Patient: sex F, age 43
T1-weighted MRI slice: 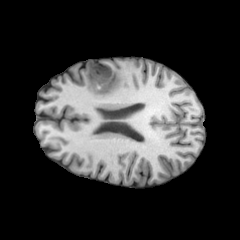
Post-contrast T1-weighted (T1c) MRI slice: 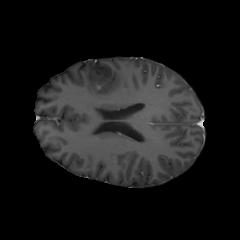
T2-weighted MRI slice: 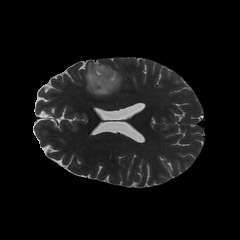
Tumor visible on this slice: yes
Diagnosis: Oligodendroglioma, IDH-mutant, 1p/19q-codeleted
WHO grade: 2